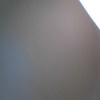
Label: space